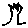
Label: tree